Interaction volume radius: 5 \u00c5
Interaction volume height: 10 \u00c5
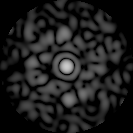
Disorder parameter: 0.7783